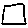
Label: square